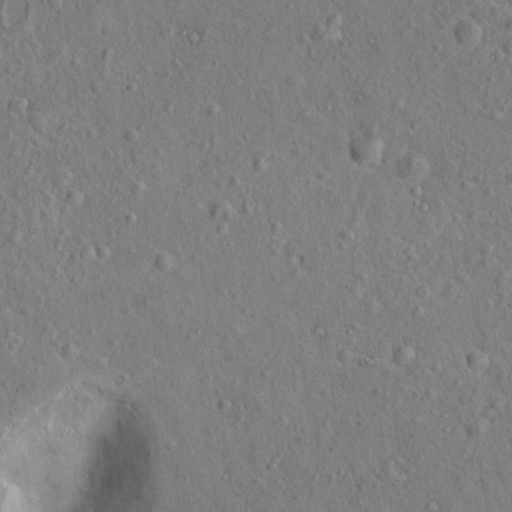
Classes present: Background, Cone